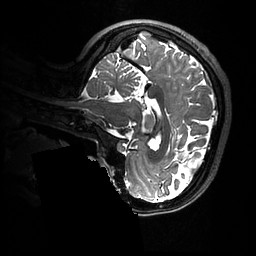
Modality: T2w
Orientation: sagittal
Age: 31
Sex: female
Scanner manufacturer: ge
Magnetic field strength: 3 T
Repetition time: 3.202 s
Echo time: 0.0669 s